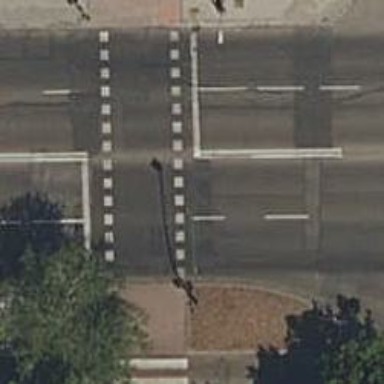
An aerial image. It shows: Road with traffic signals at crossing.